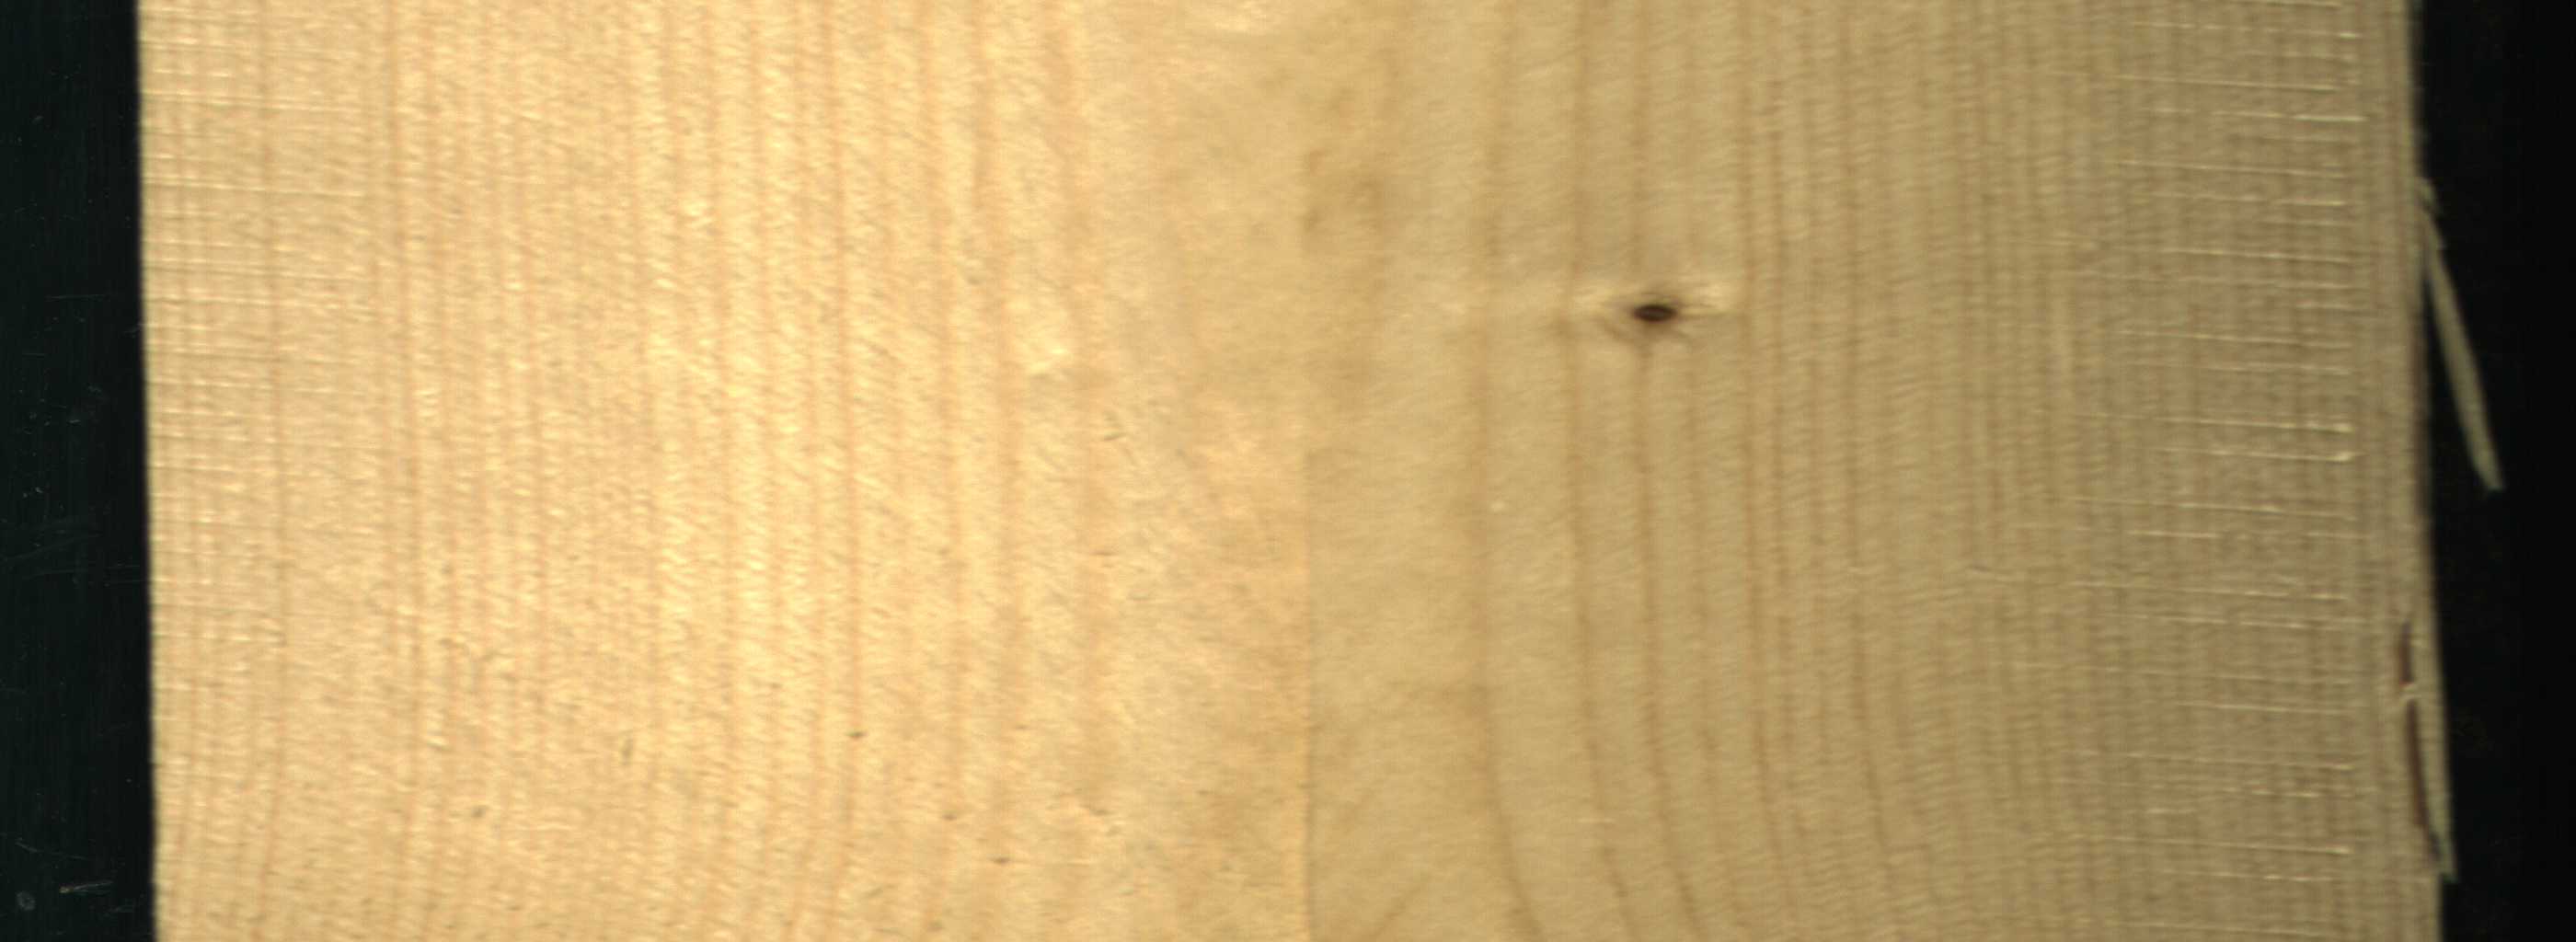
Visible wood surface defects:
Live_Knot